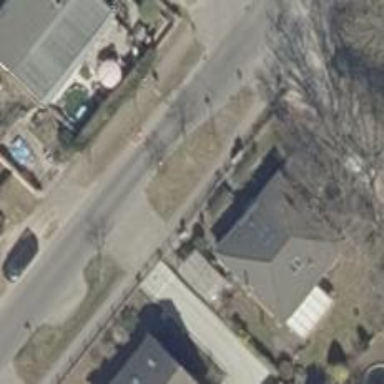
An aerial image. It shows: Asphalt road with traffic calming choker.